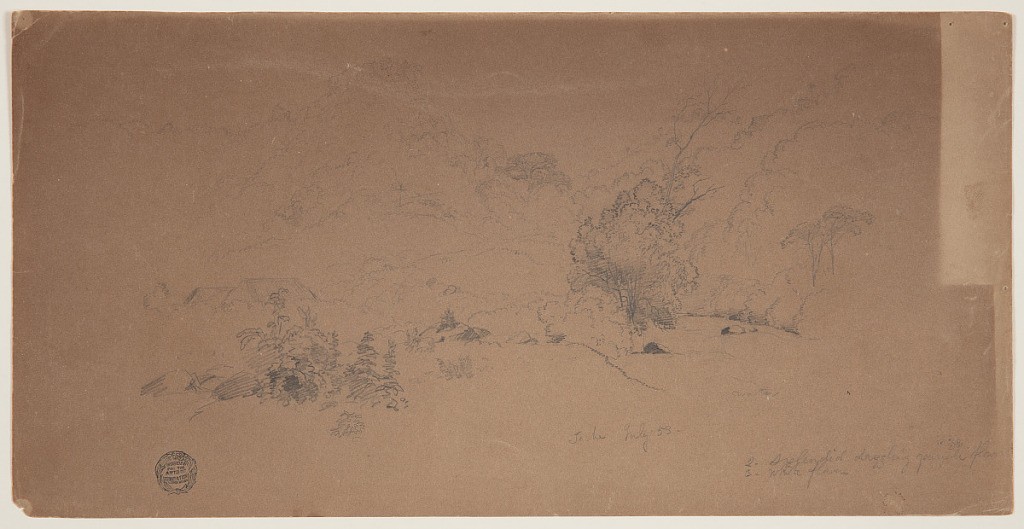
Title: View of Toche, Colombia
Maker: Frederic Edwin Church, American, 1826–1900
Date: July 1853
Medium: Graphite on tan wove paper
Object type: Drawing
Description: Landscape sketch showing the view of a mountain valley near the Colombian town of Toche. Rocks and mixed vegetation visible in foreground and left. Roofs of human-made structures visible just beyond. River and trees serve as focus of middle distance, with wooded slopes rising on all sides. Form of a cross--whether intentional or accidental--is visible center left.